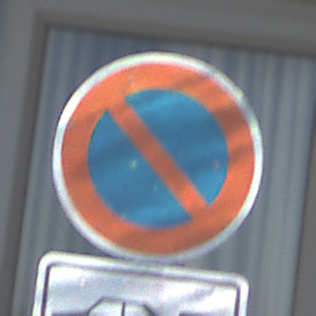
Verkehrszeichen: EingeschraenktesHalteverbot
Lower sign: HinweisDurchSinnbild15
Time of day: MorningAfternoon
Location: Outdoor (Urban)
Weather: Clear
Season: NotSpecified
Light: Natural